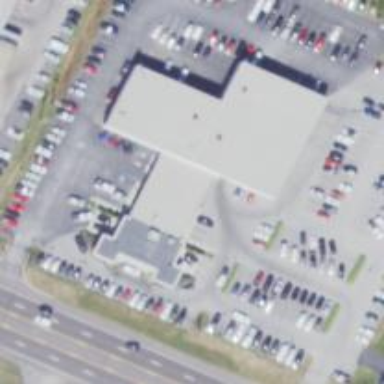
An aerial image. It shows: Building housing car shop.